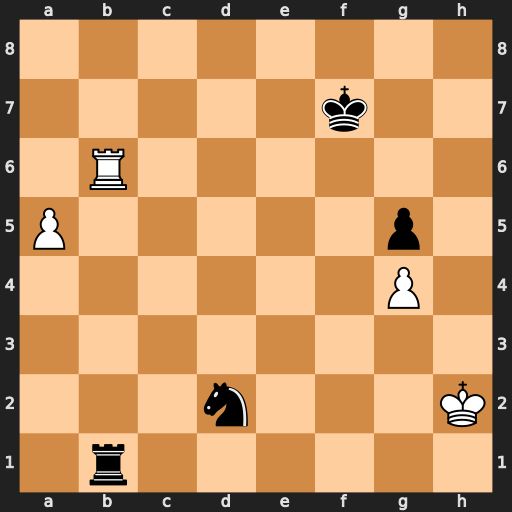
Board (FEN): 8/5k2/1R6/P5p1/6P1/8/3n3K/1r6
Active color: w
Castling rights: -
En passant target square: -
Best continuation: Rxb1 Nxb1 a6 Nd2 a7